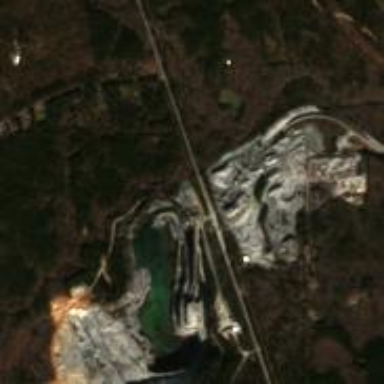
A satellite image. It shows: Quarry that is source of aggregate.